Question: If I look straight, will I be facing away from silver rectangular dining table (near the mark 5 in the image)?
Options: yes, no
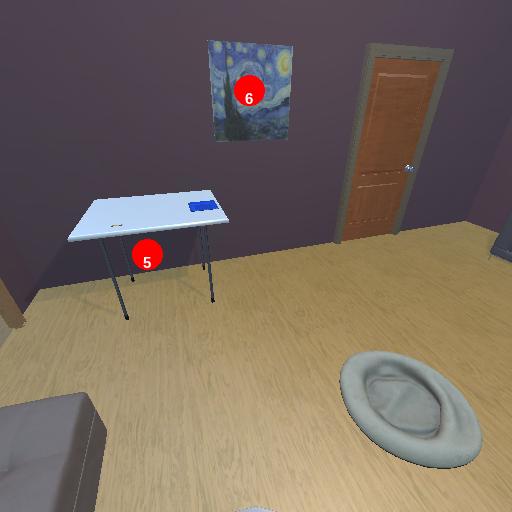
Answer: yes